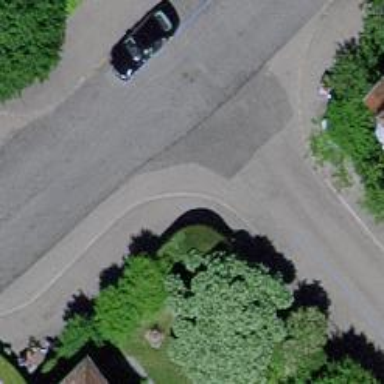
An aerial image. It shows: Kerb barrier.